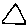
Label: triangle